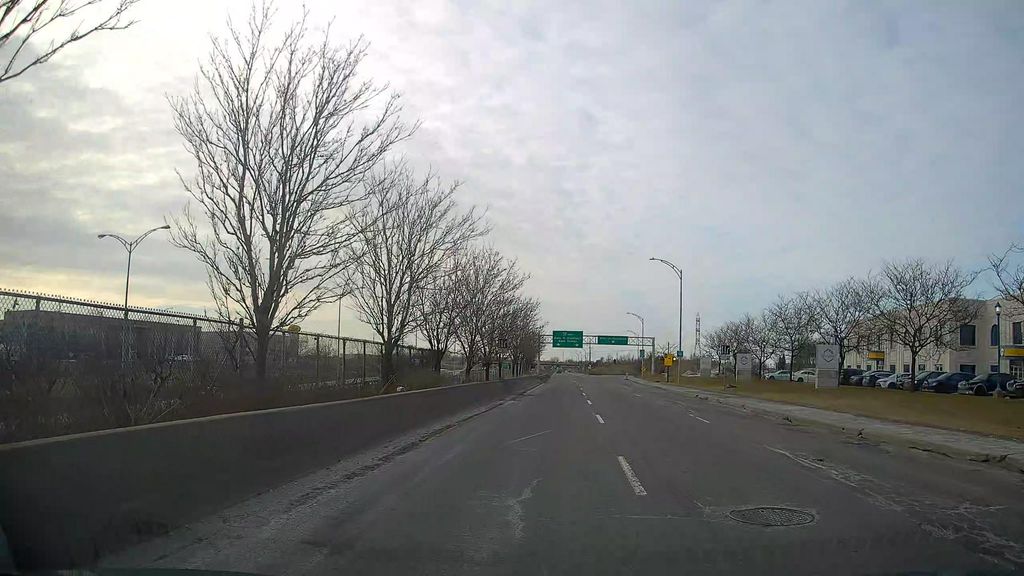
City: montreal